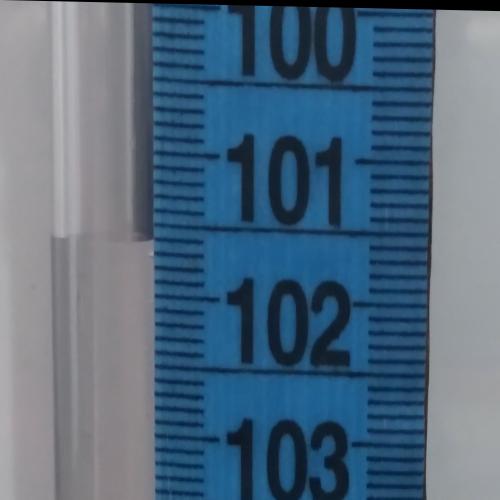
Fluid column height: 101.6 cm